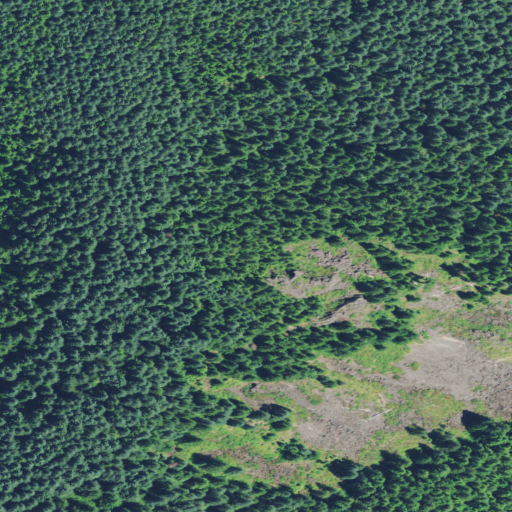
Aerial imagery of mountain in Oregon named Palmer Peak containing evergreen forest and shrub